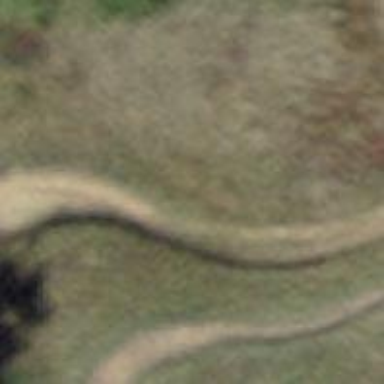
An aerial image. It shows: Path.